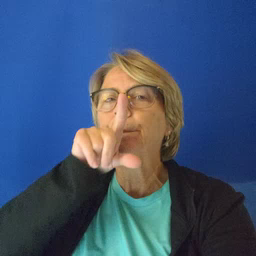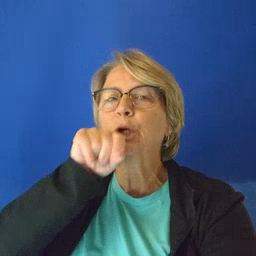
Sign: bird